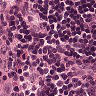
Metastatic tissue present: no